Field crop: maize
Growth stage: 2
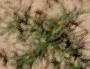
Species: salsola